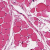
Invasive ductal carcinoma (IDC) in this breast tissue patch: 0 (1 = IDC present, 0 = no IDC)